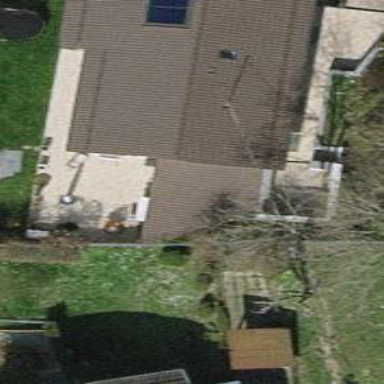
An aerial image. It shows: Detached building with gabled roof.